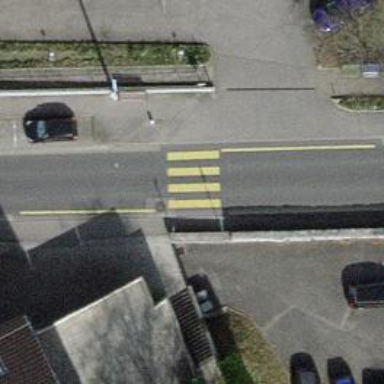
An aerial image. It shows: Marked zebra crossing on the road.